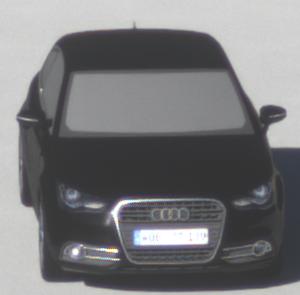
Make: Audi
Model: A1 Sportback 1.2 TFSI
Detailed model: A1 (8X) Sportback
Model produced from: 2012/03
Model produced until: 2014/11
Doors: 5
Color: black
Road condition: dry road
Daytime: morning or afternoon
Contrast: high contrast